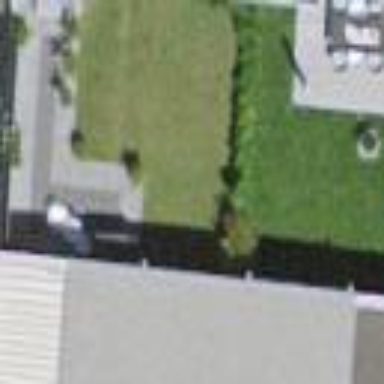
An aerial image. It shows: Building.